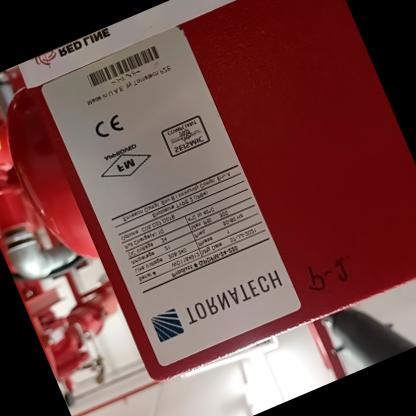
Klasa: tabliczka-znamionowa